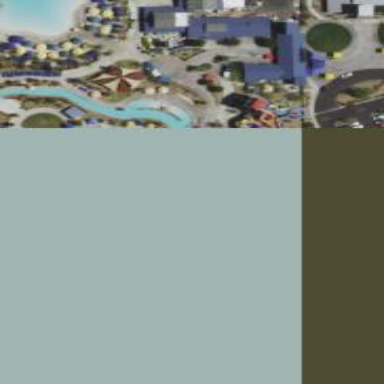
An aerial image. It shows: Water slide attraction.